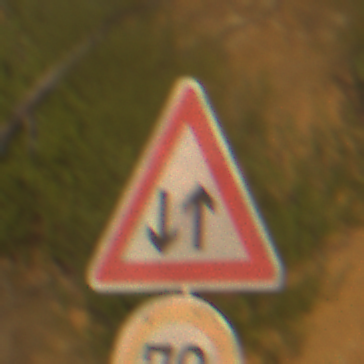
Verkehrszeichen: Gegenverkehr
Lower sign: Geschwindigkeit70
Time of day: SunriseSunset
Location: Outdoor (Nature)
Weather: PartlyCloudy
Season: NotSpecified
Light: Natural